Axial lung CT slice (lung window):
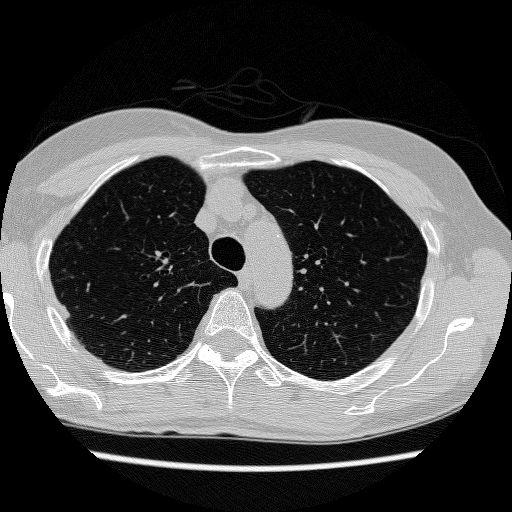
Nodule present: no